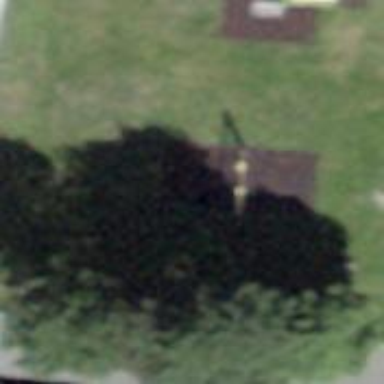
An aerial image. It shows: Playground featuring swings.